Question: after plotting a figure I get a figure legend as below:
'''
DataFrame1.plot(legend=False)
patch,labels=ax.get_legend_handels_labels()
DateFrame1.legend(loc='best')
plt.show()
'''
How can I delete the 'Temp' in (Temp,2005) ,let become just 2005?
the DataFrame1 has three keys:Month,Year,Temp.
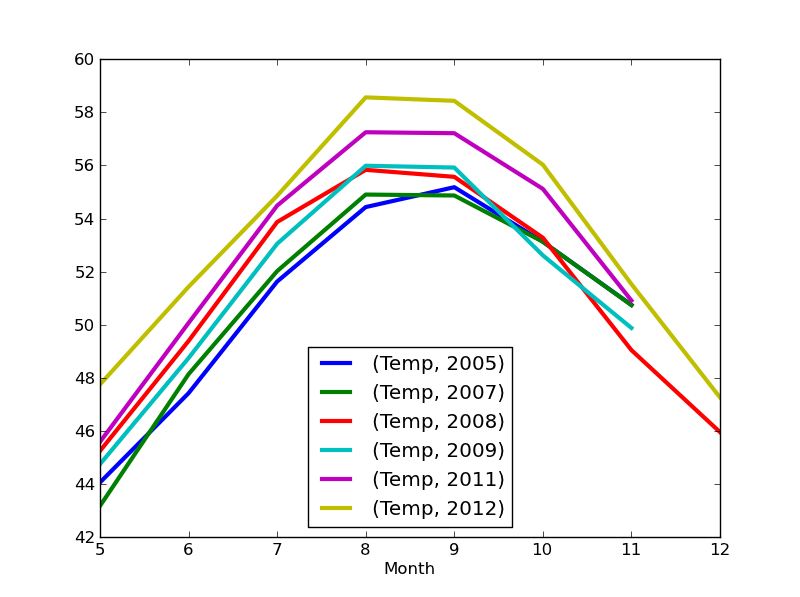
Answer: You were very close, you just need to update your legend with the years:
'''
ax = df.plot()
years = [2005, 2007, 2008, 2009, 2011, 2012]
# you can get years from you dataframe (but without seeing the dataframe I can't say exactly how)
# legend also accepts a Series or numpy array
ax.legend(years, loc='best')
plt.show()
'''